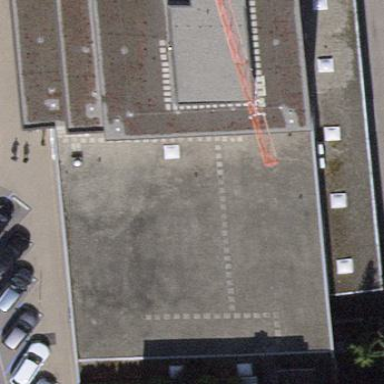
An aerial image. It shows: Parking area.